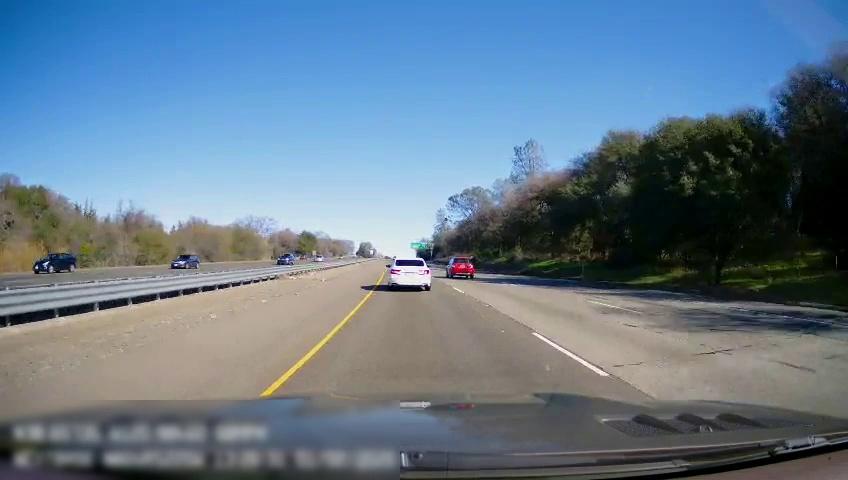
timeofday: Day
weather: Sunny
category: Drivable Space
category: Drivable Space
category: Vehicles | Car
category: Vehicles | Car
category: Vehicles | SUV
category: Vehicles | SUV
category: Vehicles | SUV
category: Vehicles | Car
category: Lanes | Current Lane
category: Lanes | Current Lane
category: Lanes | Alternate Lane
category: Lanes | Alternate Lane
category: Traffic | Signs